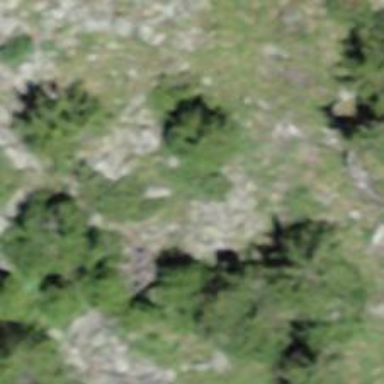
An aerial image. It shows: Needle-leaved tree in natural setting.